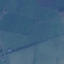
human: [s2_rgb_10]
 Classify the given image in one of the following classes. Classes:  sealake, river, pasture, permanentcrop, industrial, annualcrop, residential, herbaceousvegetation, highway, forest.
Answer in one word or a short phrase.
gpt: Pasture